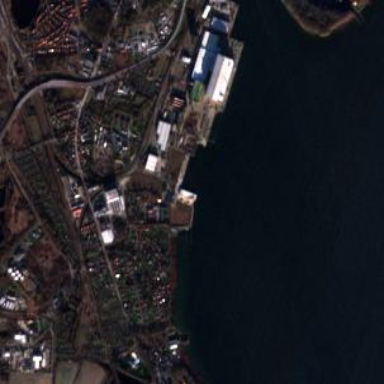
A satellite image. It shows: Industrial area designated as shipyard.